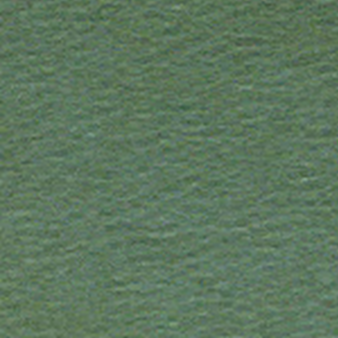
Label: other